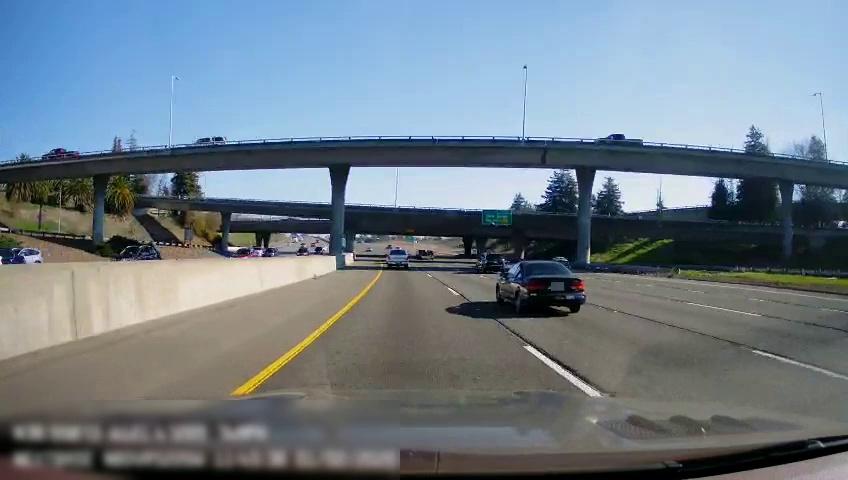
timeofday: Day
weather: Sunny
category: Drivable Space
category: Vehicles | Car
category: Vehicles | Car
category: Vehicles | Car
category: Vehicles | Car
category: Vehicles | Car
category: Vehicles | Car
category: Vehicles | Car
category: Drivable Space
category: Vehicles | Truck
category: Vehicles | Other LV
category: Vehicles | SUV
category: Vehicles | Car
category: Vehicles | Car
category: Vehicles | Truck
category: Vehicles | SUV
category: Lanes | Current Lane
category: Lanes | Current Lane
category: Lanes | Alternate Lane
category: Lanes | Alternate Lane
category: Lanes | Alternate Lane
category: Lanes | Alternate Lane
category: Traffic | Signs
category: Traffic | Signs